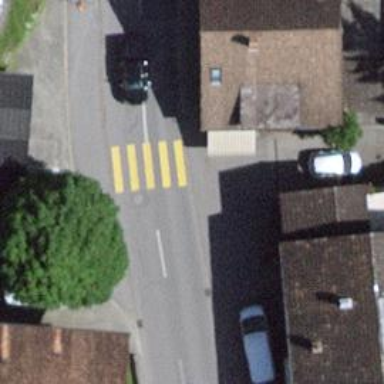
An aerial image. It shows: Public transport stop position.